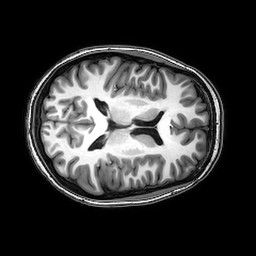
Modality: T1w
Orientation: axial
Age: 21
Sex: female
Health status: healthy
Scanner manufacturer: philips
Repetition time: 0.008158 s
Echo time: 0.00375 s